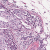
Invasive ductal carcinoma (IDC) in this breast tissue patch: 0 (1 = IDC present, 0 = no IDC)